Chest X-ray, PA view. Patient: 29 years old, sex F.
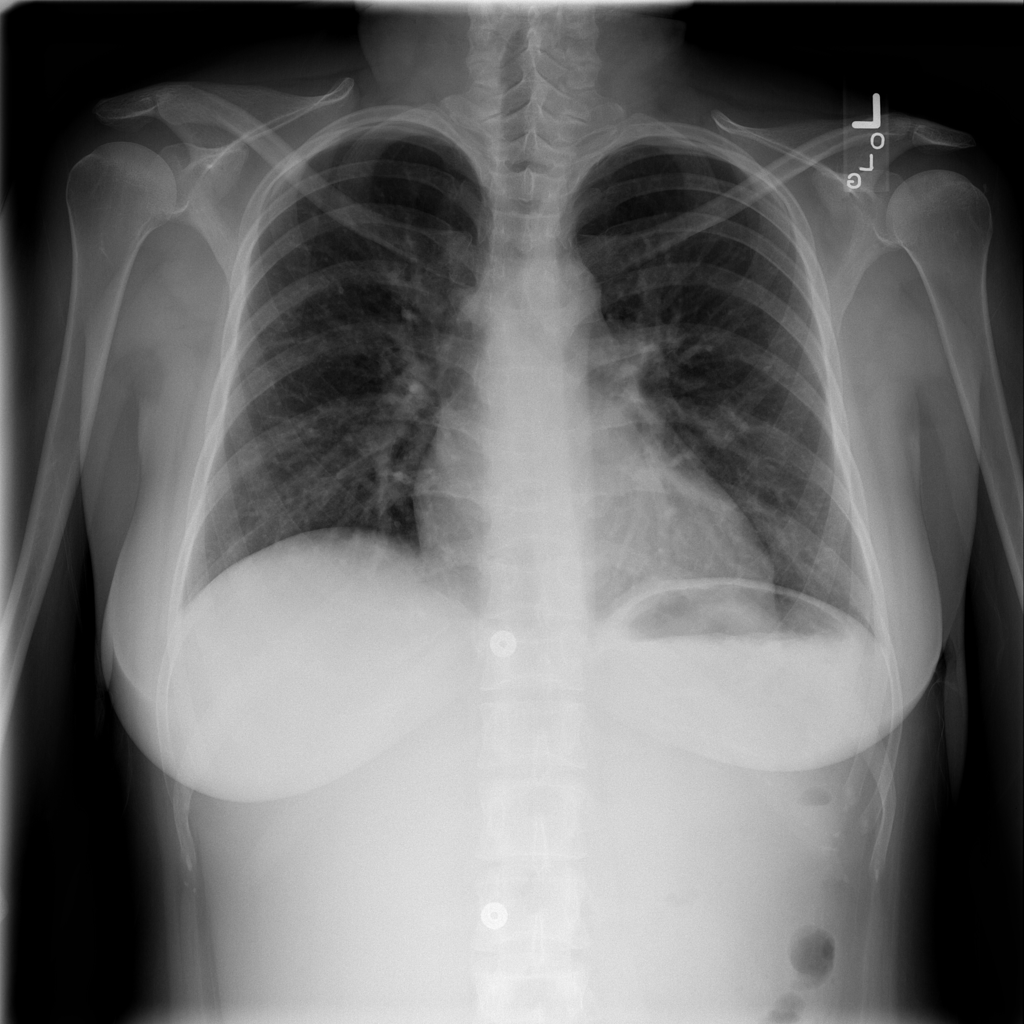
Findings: No Finding